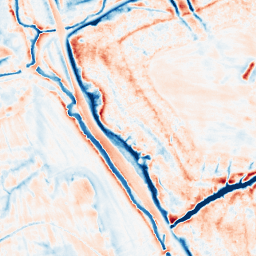
Category: edge_preserving
Decomposition family: anisotropic_diffusion
Decomposition parameters: iterations: 50
kappa: 100
gamma: 0.2
Upsampling method: cubic_mitchell
Upsampling parameters: scale: 4
Upsampling scale: 4